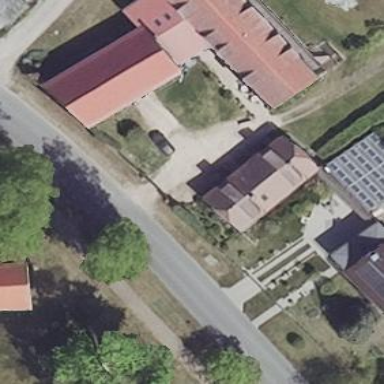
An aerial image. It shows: Barn with gabled roof.